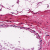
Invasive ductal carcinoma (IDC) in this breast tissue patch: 0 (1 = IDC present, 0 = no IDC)